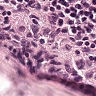
Metastatic tissue present: no